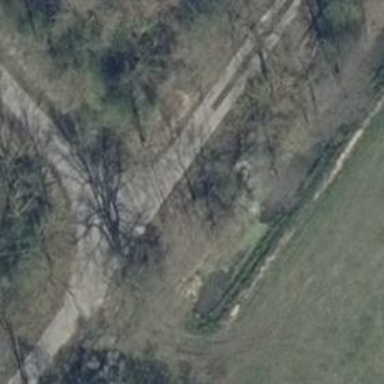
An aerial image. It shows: Gravel track with grade 2 tracktype.